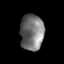
Tissue: prostate
Cell type: T cells
Senescence score: 0.3305
Nuclear area (px): 827
Mean DAPI intensity: 117.943